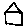
Label: house